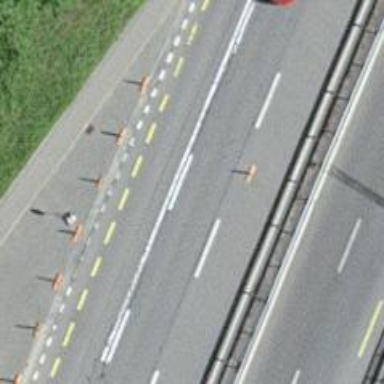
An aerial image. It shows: Primary highway with dedicated lane for cyclists.